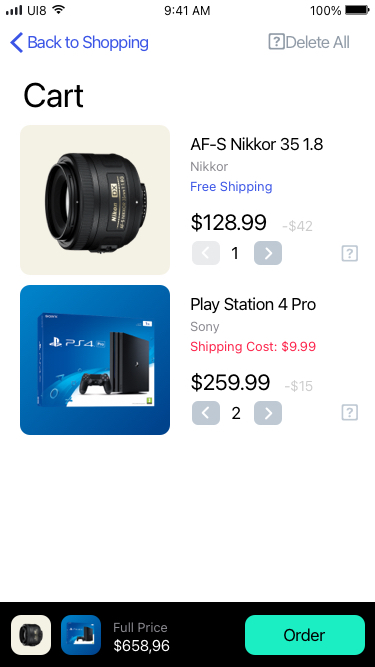
Text in this UI design:

Nikkor
Free Shipping
AF-S Nikkor 35 1.8
$128.99
-$42
1

Sony
Shipping Cost: $9.99
Play Station 4 Pro
$259.99
-$15
2
Cart
Back to Shopping
Delete All

$658,96
Full Price